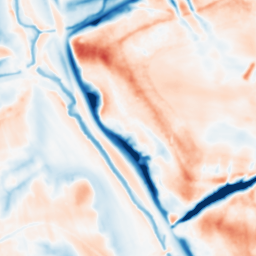
Category: multiscale
Decomposition family: dog_multiscale
Decomposition parameters: sigma_ratio: 1.6
n_scales: 5
base_sigma: 1
Upsampling method: bspline
Upsampling parameters: scale: 4
Upsampling scale: 4